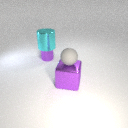
large purple metal cube in front of small purple metal cylinder